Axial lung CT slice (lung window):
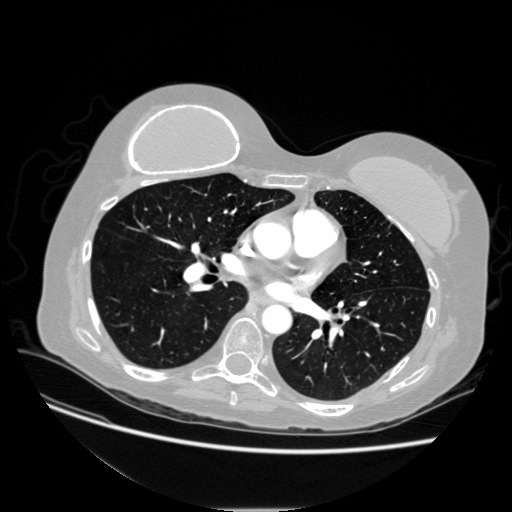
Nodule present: no